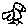
Label: bird